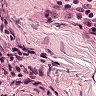
Metastatic tissue present: no